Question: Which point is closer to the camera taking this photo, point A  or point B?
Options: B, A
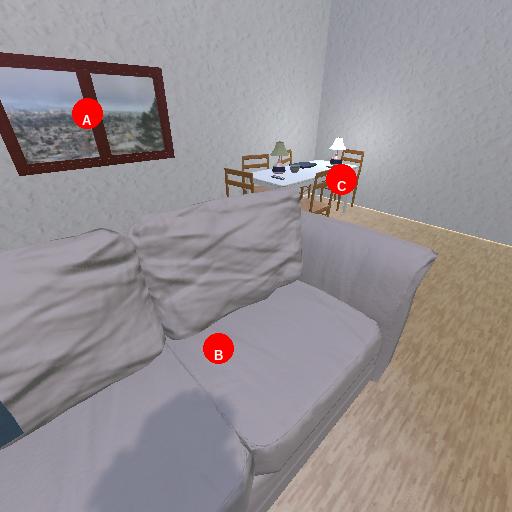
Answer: B